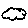
Label: cloud